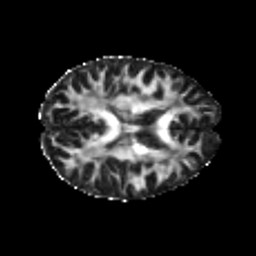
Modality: FA
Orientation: axial
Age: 21
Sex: female
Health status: healthy
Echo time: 0.074 s